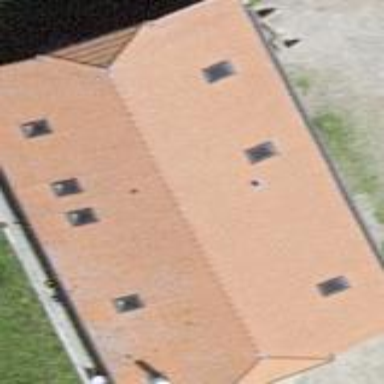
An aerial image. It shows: Half-hipped roof.